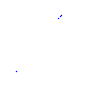
Particle: pion